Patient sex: F
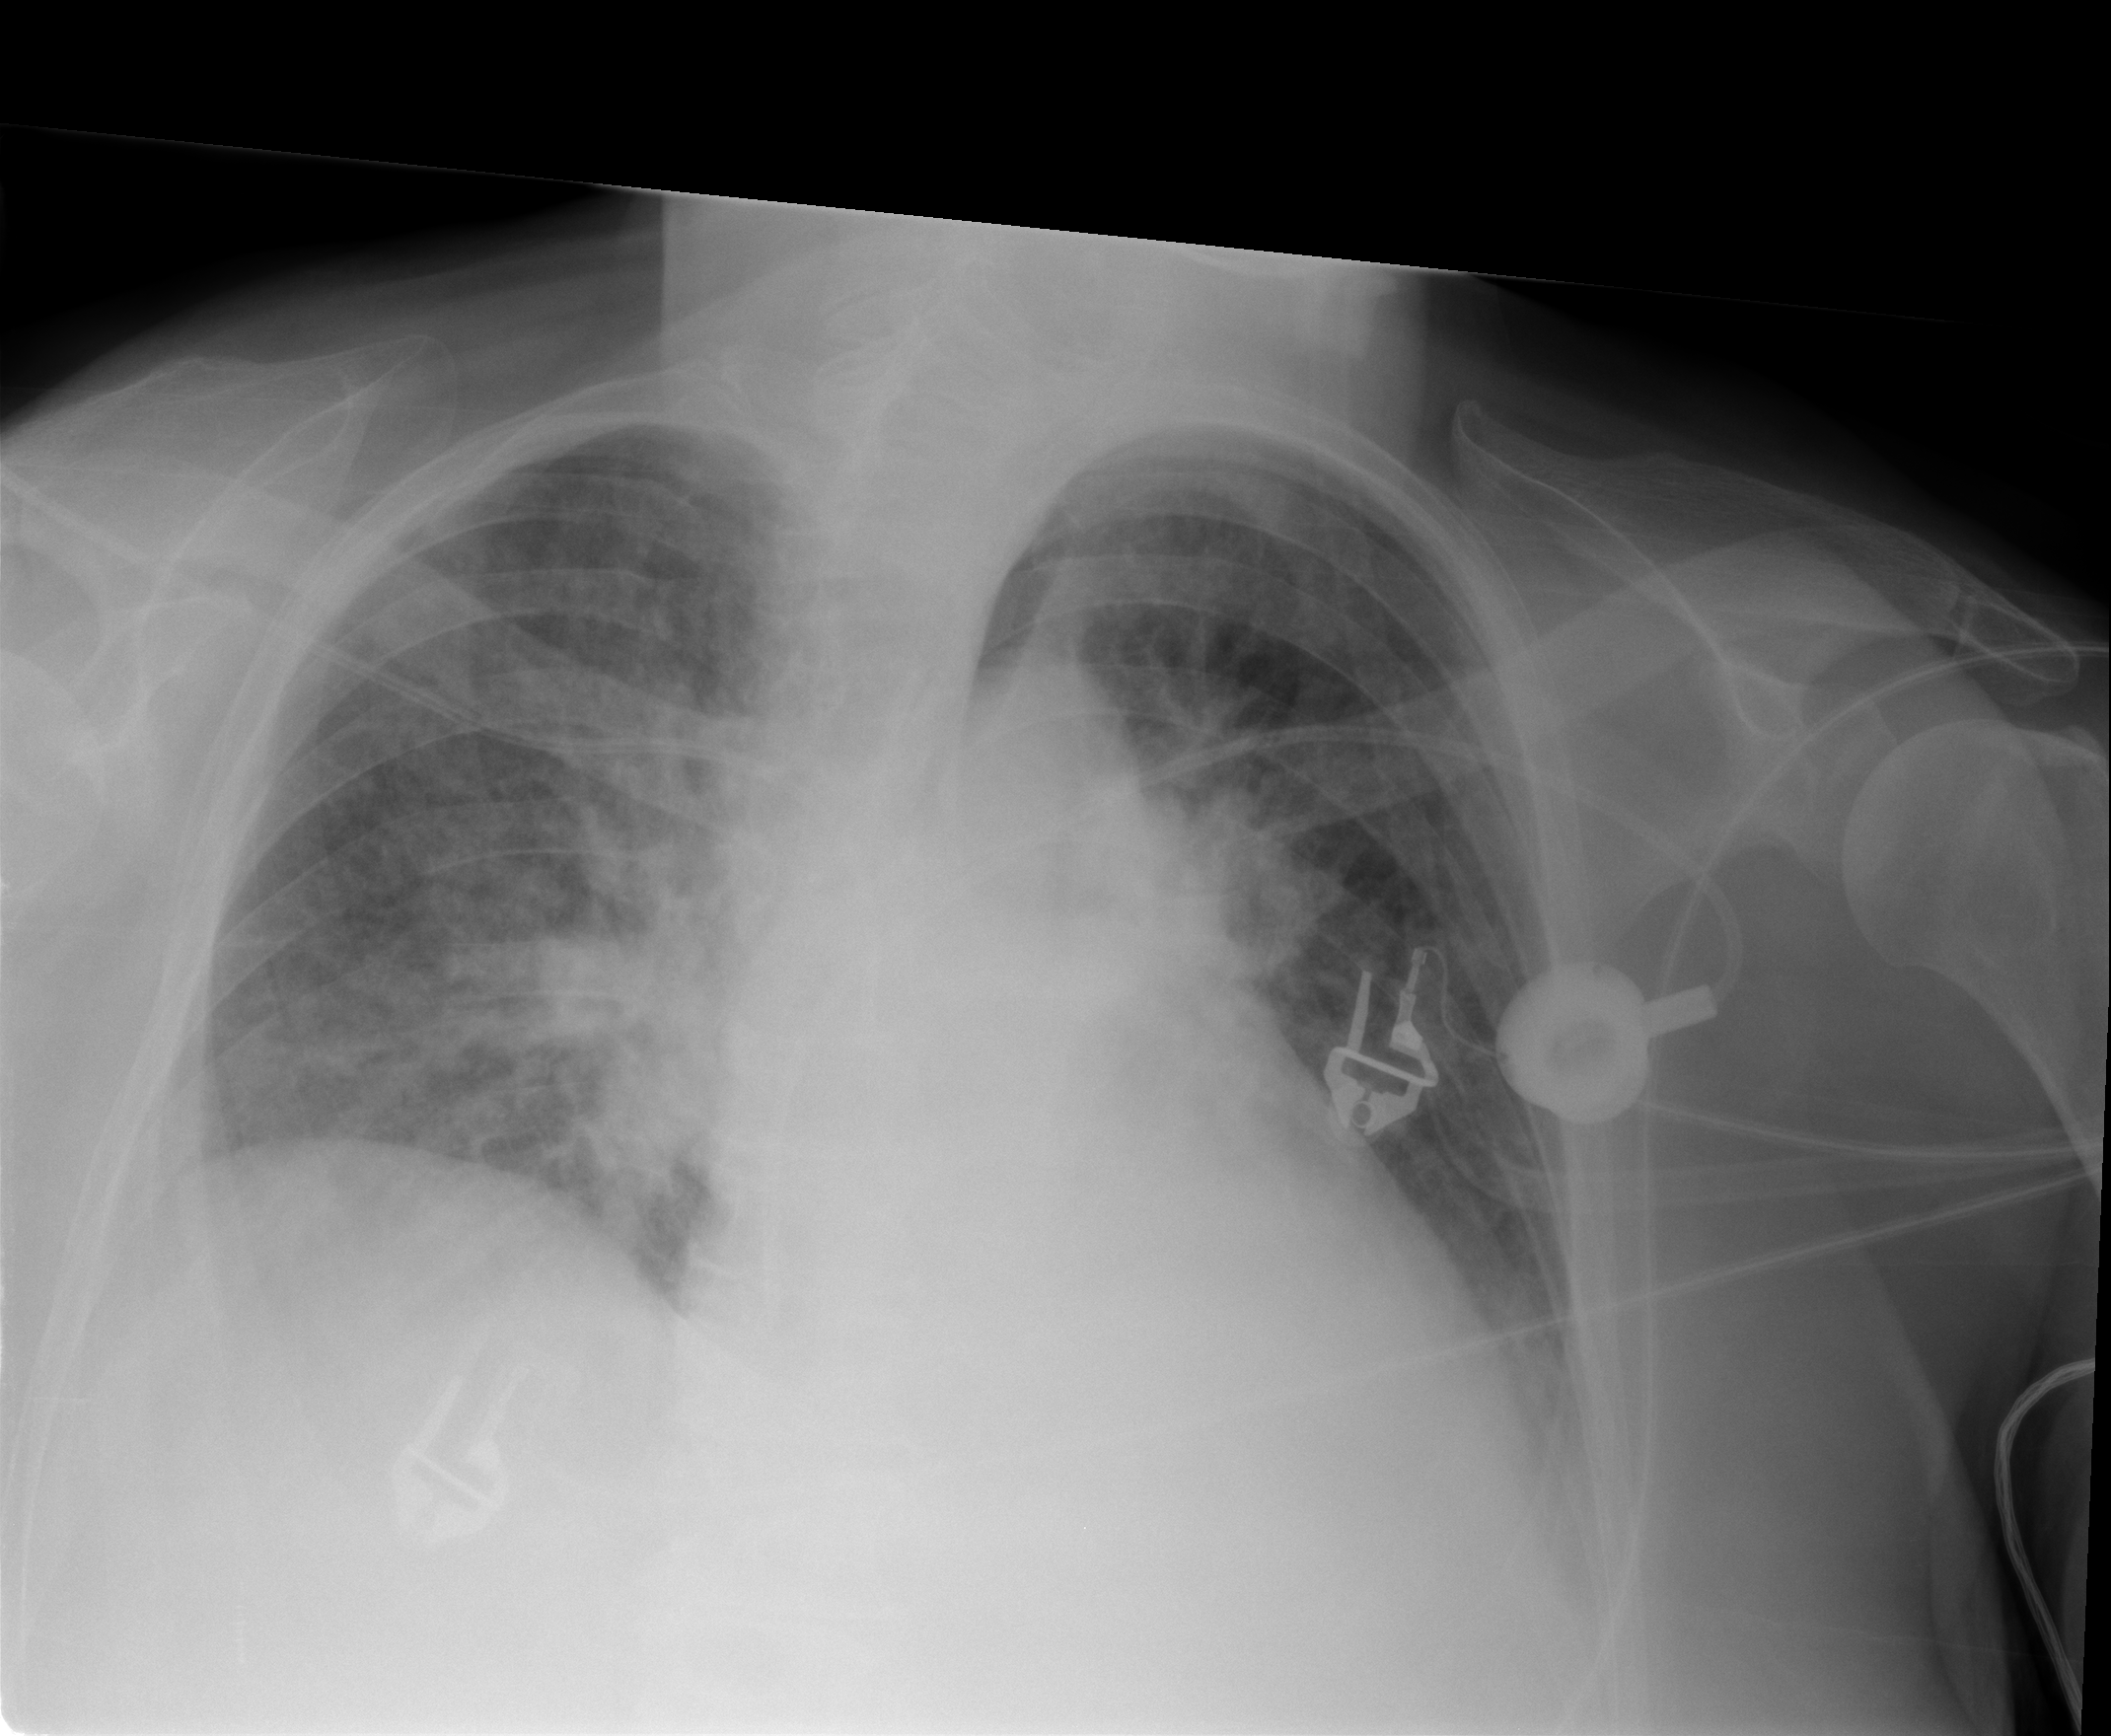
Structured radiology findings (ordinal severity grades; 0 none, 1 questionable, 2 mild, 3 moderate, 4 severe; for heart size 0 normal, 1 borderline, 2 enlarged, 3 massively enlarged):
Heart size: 1
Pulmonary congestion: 3
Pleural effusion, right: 2
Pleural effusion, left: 2
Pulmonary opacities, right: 2
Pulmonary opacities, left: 2
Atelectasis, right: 1
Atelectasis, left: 1